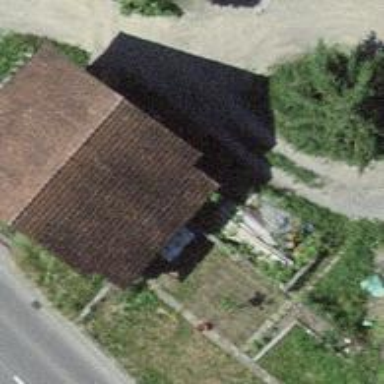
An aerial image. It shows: Barn.